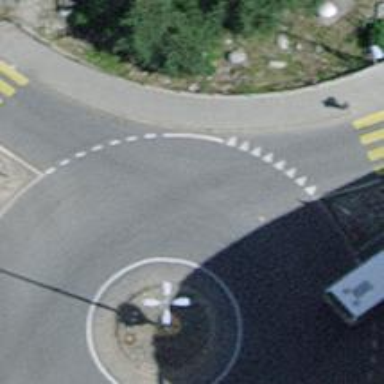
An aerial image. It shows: Tertiary road with asphalt surface leading to roundabout junction.